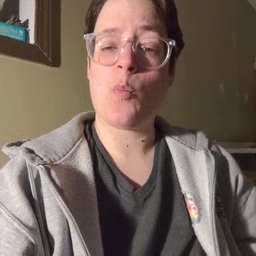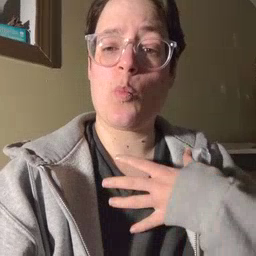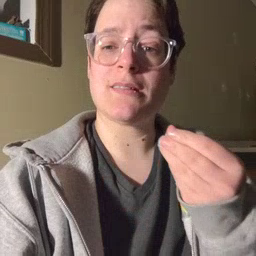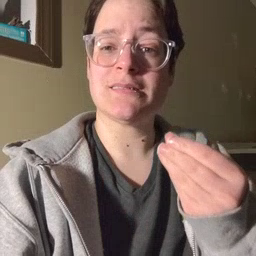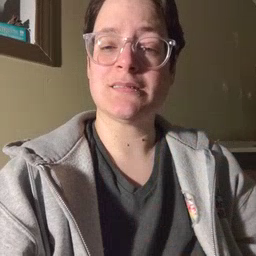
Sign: white